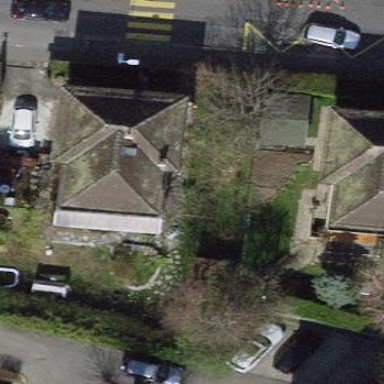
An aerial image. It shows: Hipped roof house.